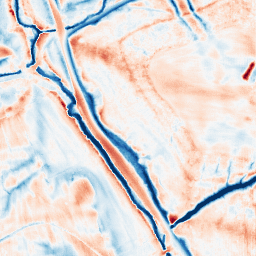
Category: edge_preserving
Decomposition family: guided
Decomposition parameters: radius: 8
eps: 0.001
Upsampling method: fft_zeropad
Upsampling parameters: scale: 2
Upsampling scale: 2